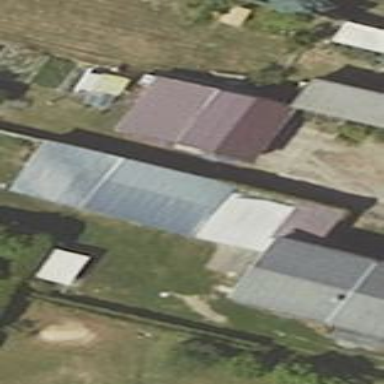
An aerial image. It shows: Shed building.